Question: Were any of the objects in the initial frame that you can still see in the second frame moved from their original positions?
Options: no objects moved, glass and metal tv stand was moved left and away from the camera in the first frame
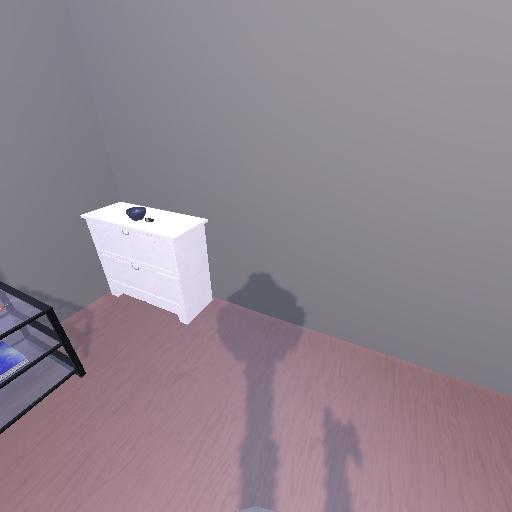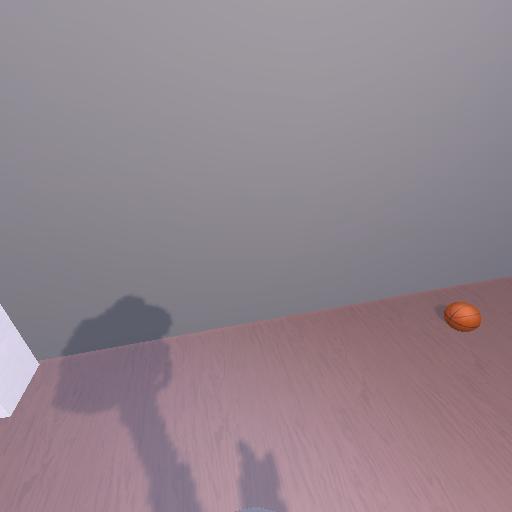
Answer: no objects moved